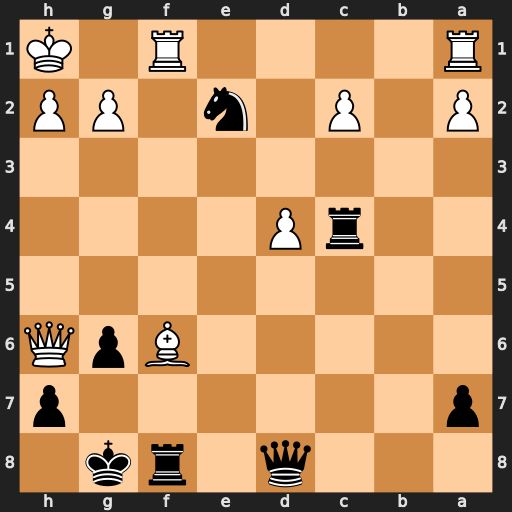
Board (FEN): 3q1rk1/p6p/5BpQ/8/2rP4/8/P1P1n1PP/R4R1K
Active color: b
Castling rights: -
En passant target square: -
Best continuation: Rxf6 Rxf6 Qxf6